Field crop: maize
Growth stage: 2
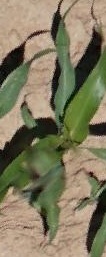
Species: maize